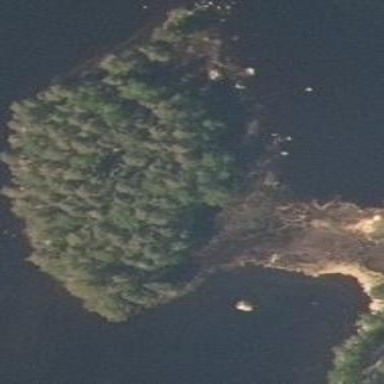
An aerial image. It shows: Islet covered with woodland.